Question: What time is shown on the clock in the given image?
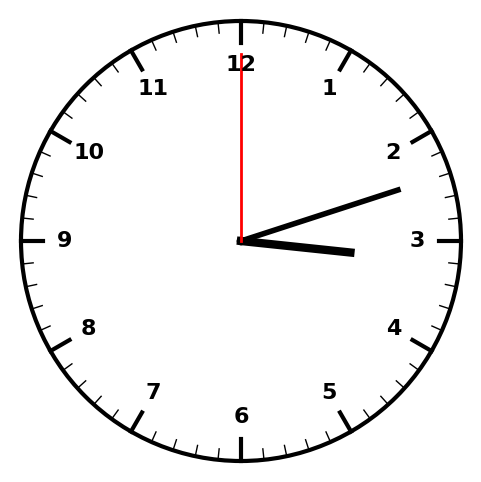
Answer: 03:12:00